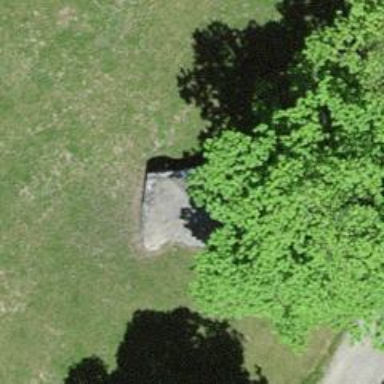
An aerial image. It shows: Stone monument.